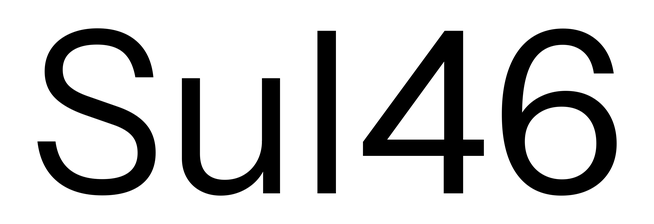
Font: InstrumentSans_Regular